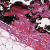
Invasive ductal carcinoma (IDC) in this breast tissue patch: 0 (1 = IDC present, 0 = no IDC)